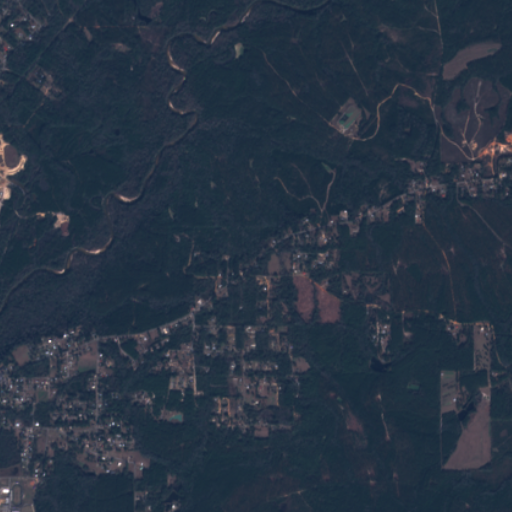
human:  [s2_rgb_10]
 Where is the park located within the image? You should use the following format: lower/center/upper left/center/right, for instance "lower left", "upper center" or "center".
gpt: The park is located in the lower left of the image.
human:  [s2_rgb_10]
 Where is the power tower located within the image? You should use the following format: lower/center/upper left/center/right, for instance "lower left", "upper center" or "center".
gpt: There is no power tower in the image.